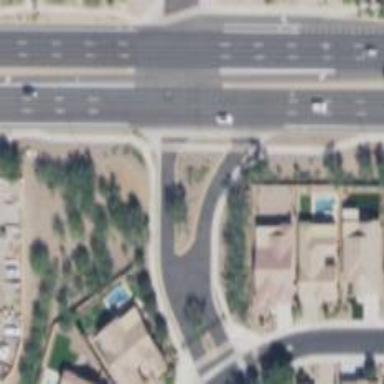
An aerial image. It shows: Unmarked crossing on the road.